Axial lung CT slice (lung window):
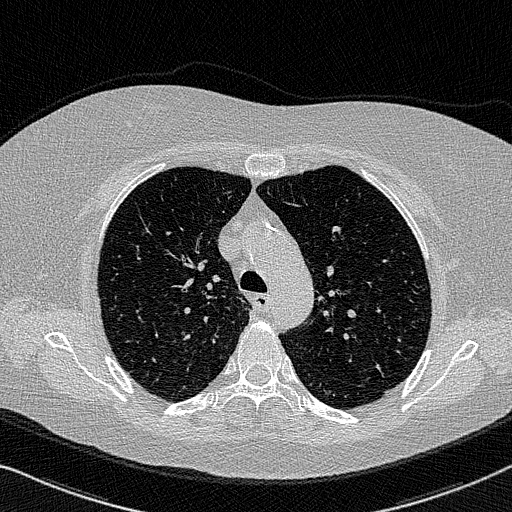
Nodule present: no